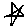
Label: star